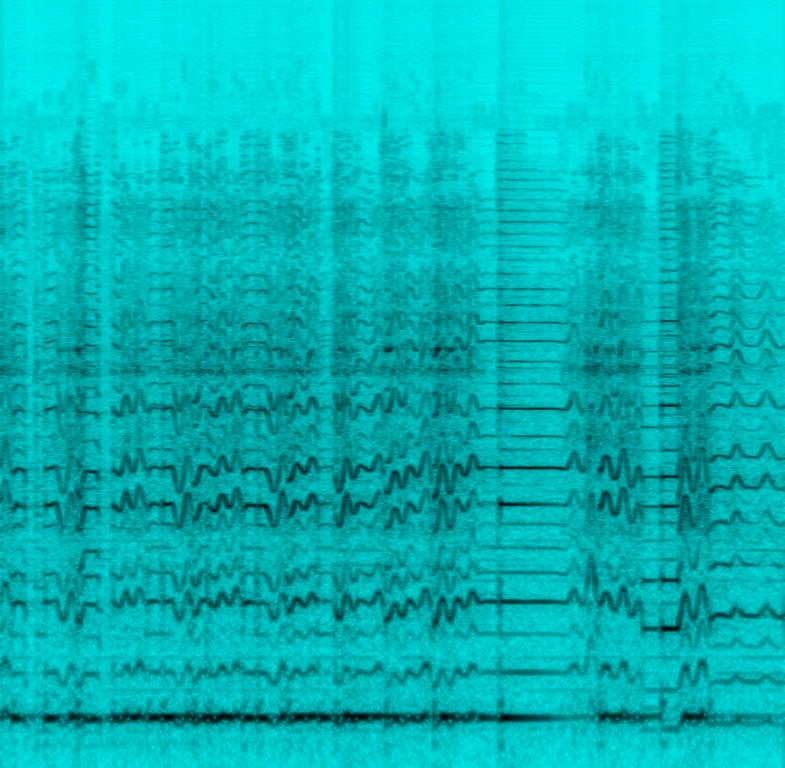
This is an instrumental piece carrying the characteristics of Carnatic music. An acoustic guitar is being played sideways to reach the musical effect of a tambura. The piece could be used as a soundtrack in movies/shows that take place in India.